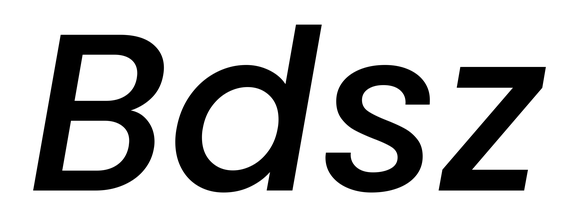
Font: Poppins-MediumItalic